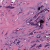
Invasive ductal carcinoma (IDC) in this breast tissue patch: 1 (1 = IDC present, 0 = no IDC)